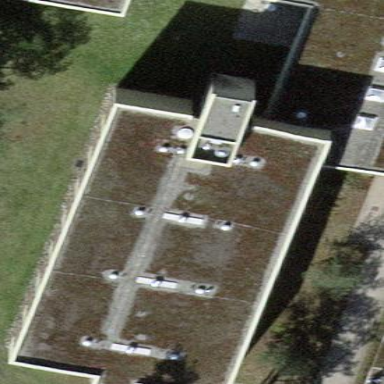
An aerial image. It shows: Hospital building with flat roof.